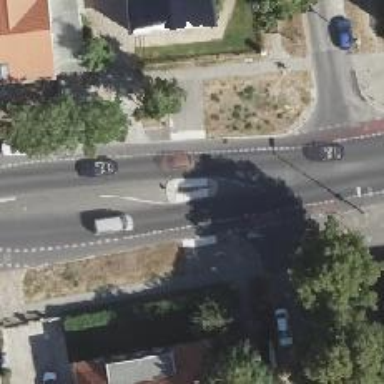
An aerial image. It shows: Secondary road with asphalt surface. There are sidewalks on both sides and cycle lane.